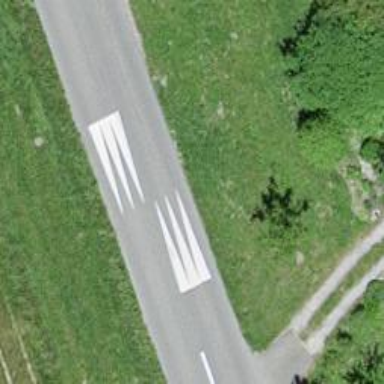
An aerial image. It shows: Traffic hump for calming the traffic.